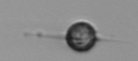
Label: Acanthoica_quattrospina